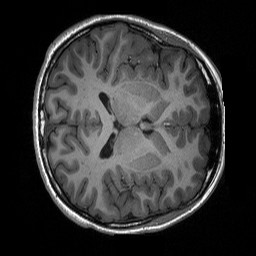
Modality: T1w
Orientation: axial
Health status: ill
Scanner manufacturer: siemens
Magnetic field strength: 3 T
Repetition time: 2.3 s
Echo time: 0.00226 s